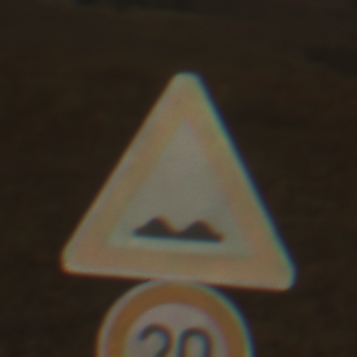
Verkehrszeichen: UnebeneFahrbahn
Zusatzzeichen unten: Geschwindigkeit20
Umgebung: Outdoor, Nature
Tageszeit: MorningAfternoon
Wetter: Clear
Licht: Natural
Jahreszeit: NotSpecified
Kontrast: HighContrast